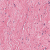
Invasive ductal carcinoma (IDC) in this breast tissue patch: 0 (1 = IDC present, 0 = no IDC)